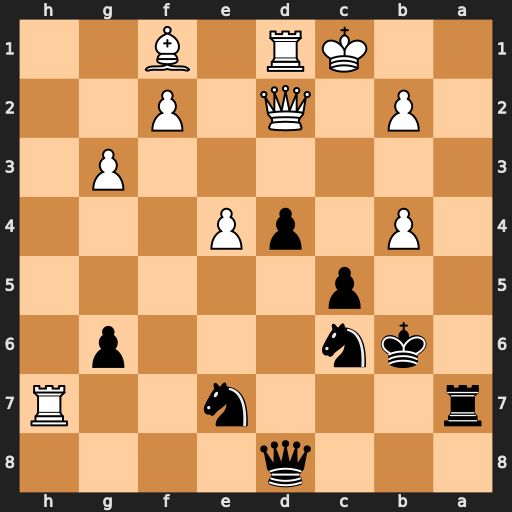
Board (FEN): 3q4/r3n2R/1kn3p1/2p5/1P1pP3/6P1/1P1Q1P2/2KR1B2
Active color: b
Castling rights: -
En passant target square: -
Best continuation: Ra1+ Kc2 d3+ Qxd3 Nxb4+